Question: I have set up a Virtual Network with an Application Gateway (which has both DDoS Protection and Firewall enabled). The Application Gateway forward the requests to a WebApp. There are no other components in the Virtual Network.
I also see that there is a Firewall on the Virtual Network as well. When I enable it, it asked that I need to create a subnet called AzureFirewallSubnet.
My question is, do I need to enable this firewall? does it make any difference to my scenario?
Thanks.
My scenario is similar to .
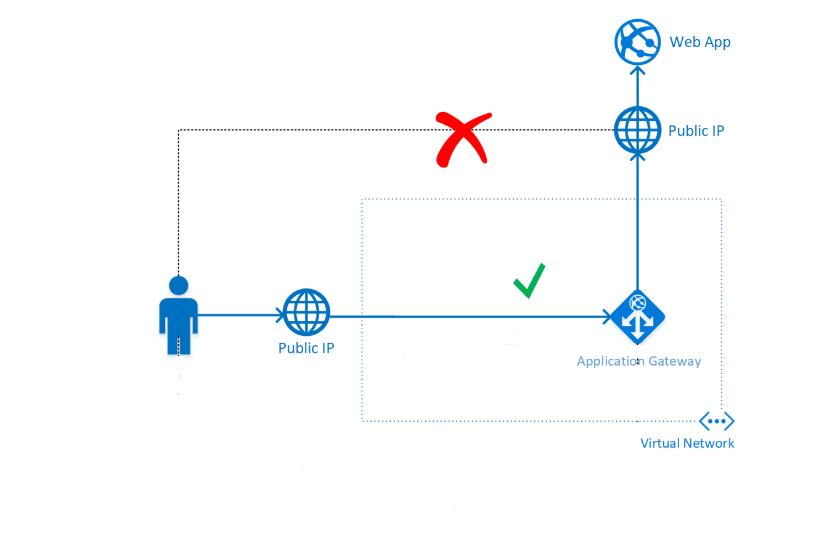
Answer: No firewall in Azure can block traffic to a webapp (unless you are using App Service Environment), you need to use web.config for that.
So no, you do not need Azure Firewall in this scenario.